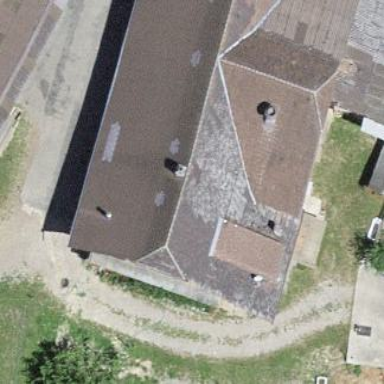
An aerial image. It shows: Farm building.